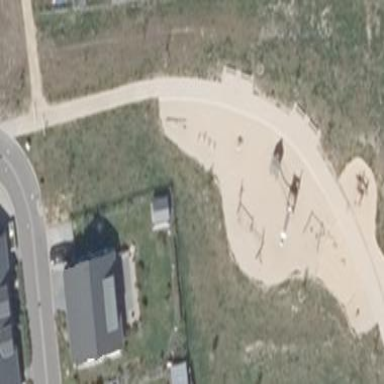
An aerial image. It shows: Playground area for leisure activities on the land.